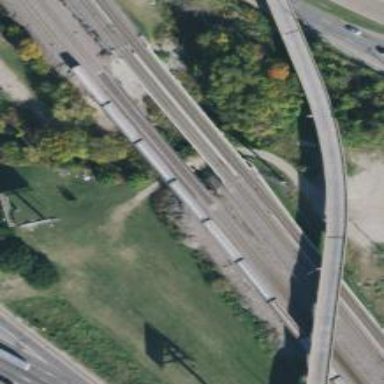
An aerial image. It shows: Bridge for light rail railway electrified with contact line.